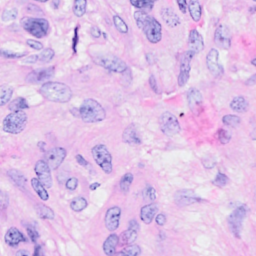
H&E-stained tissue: Breast